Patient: sex F, age 35
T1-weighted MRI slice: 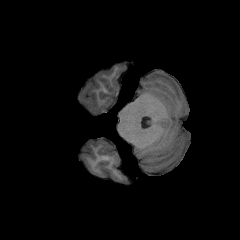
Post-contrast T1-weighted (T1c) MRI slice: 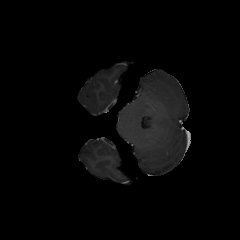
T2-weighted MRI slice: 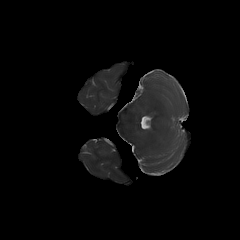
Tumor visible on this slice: no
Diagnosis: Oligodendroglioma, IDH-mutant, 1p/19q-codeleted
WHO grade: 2